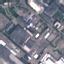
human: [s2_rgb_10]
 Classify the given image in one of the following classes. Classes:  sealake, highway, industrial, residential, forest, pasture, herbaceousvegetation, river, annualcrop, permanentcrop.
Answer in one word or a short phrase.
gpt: Industrial